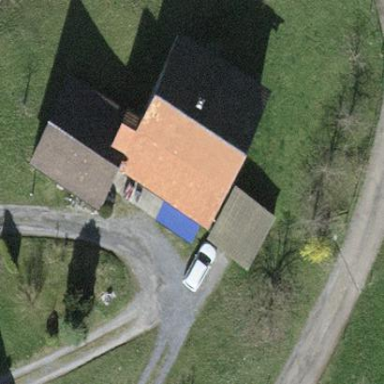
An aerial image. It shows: Simple and straightforward house.